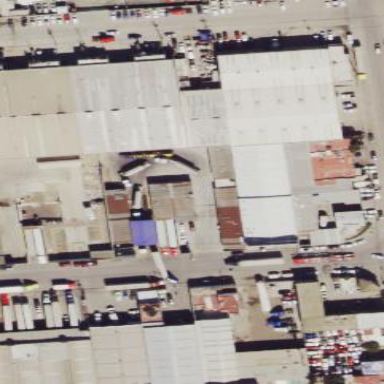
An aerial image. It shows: Industrial building.